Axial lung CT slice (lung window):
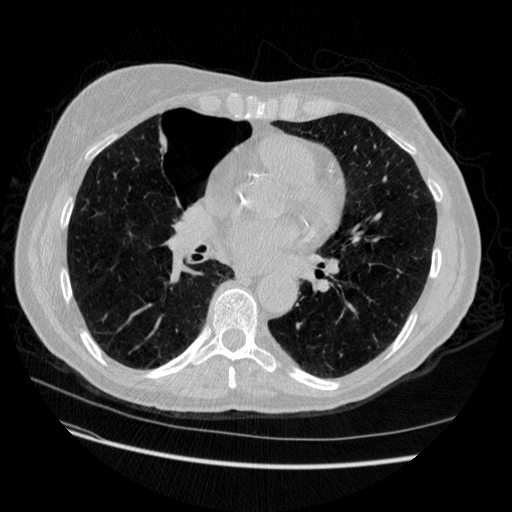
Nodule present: yes
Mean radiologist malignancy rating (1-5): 3